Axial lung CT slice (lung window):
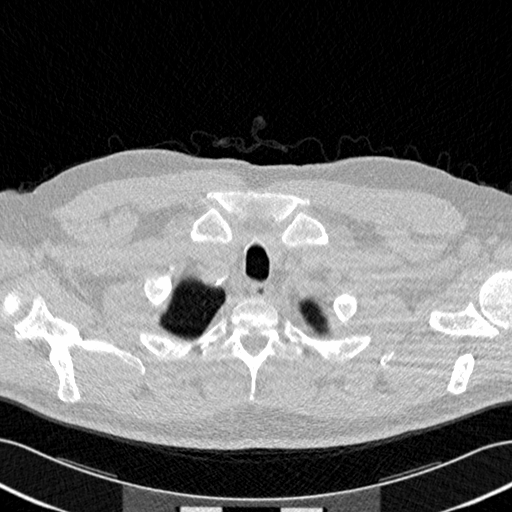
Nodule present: no